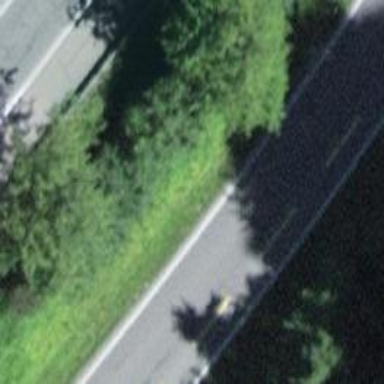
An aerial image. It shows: Asphalt road classified as primary highway.